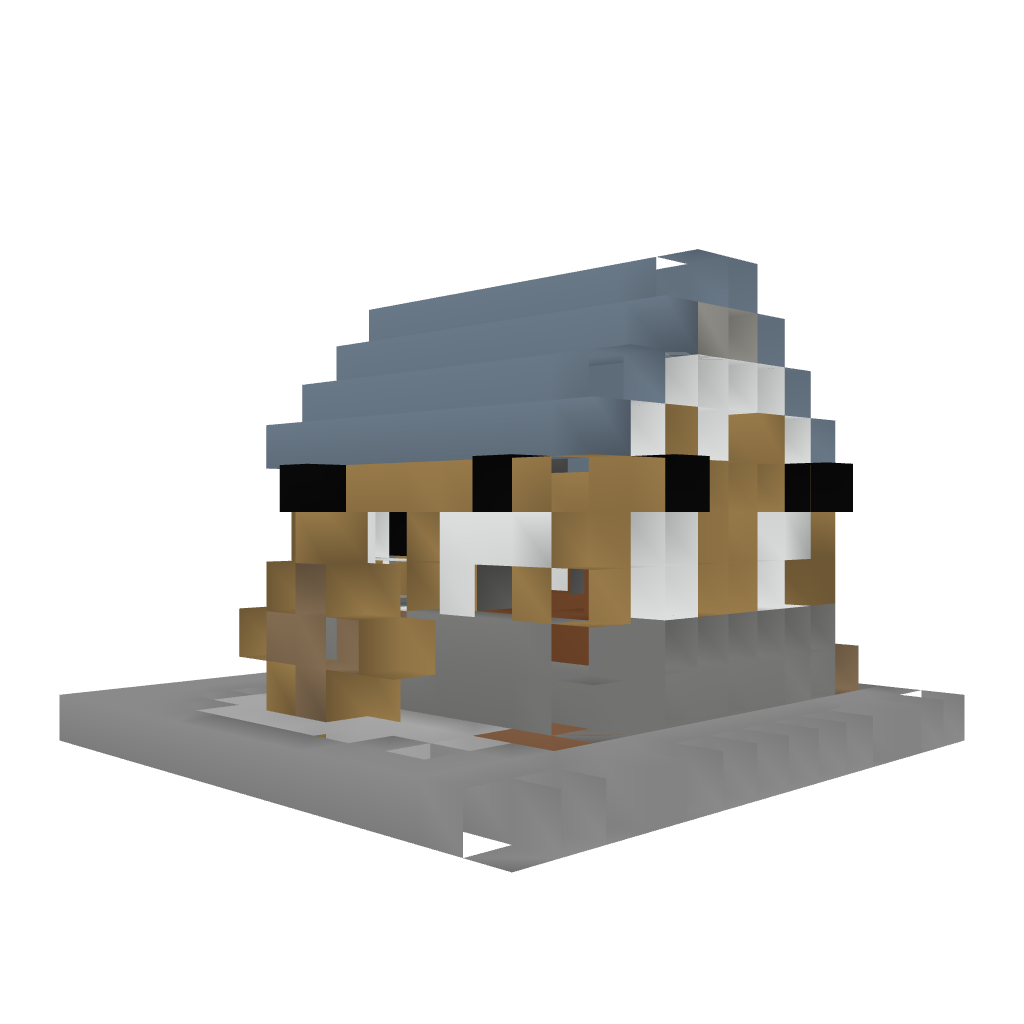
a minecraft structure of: Watermill